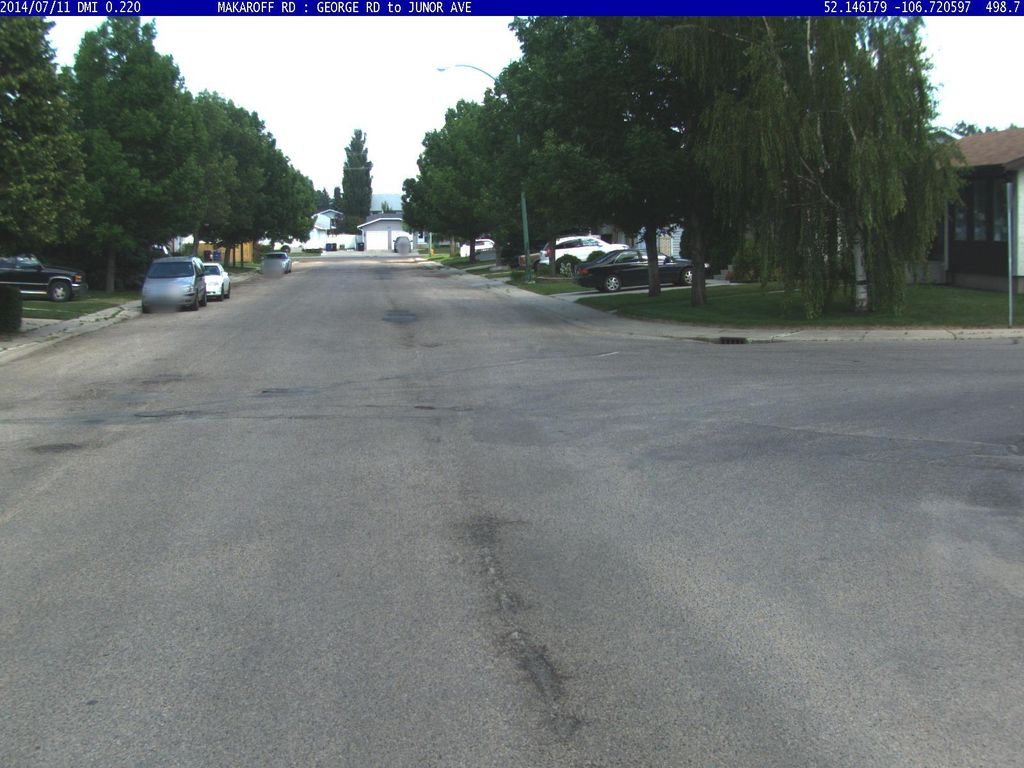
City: saskatoon